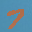
Label: 7